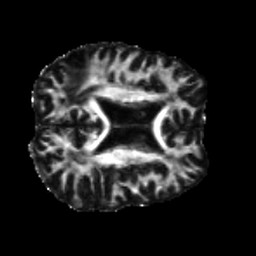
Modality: FA
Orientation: axial
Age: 62
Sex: male
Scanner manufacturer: siemens
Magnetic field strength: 3 T
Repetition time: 5.25 s
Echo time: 0.08 s